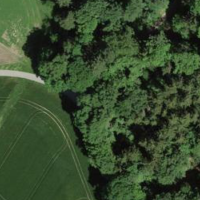
EUNIS habitat code: 41
Species observed at this site:
Acer campestre
Hedera helix
Fagus sylvatica